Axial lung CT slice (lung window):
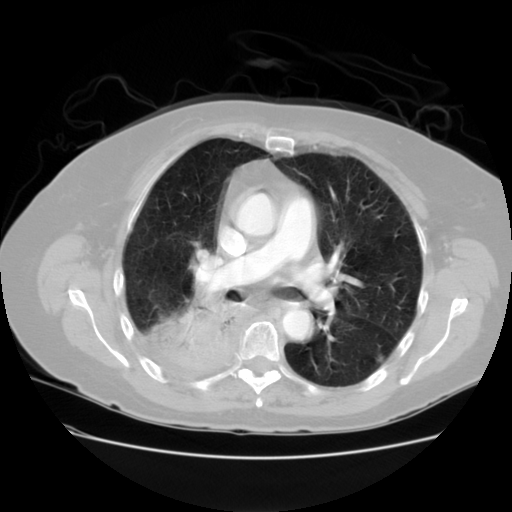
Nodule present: yes
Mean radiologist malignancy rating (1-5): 2.75